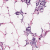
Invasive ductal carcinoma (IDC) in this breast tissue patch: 0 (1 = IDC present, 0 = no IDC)